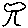
Label: tree